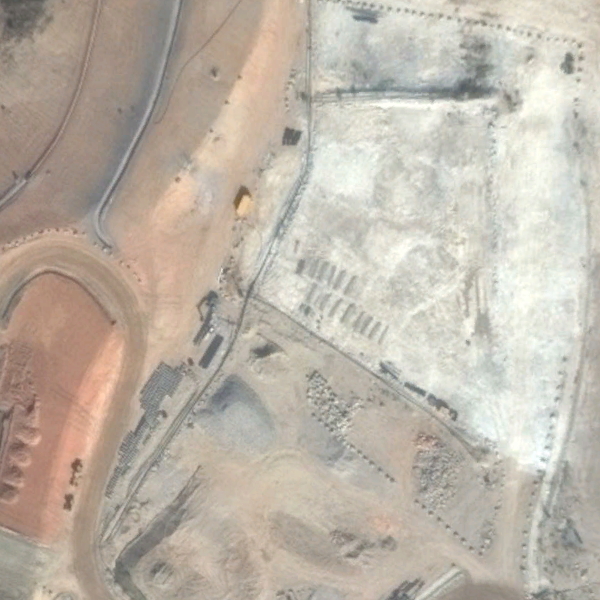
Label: BareLand